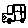
Label: car